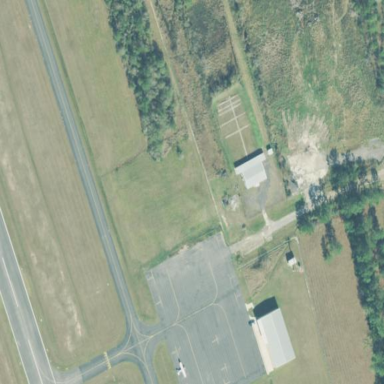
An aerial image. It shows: Apron at the airport.